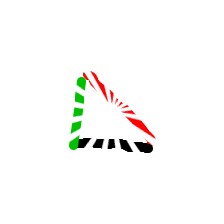
Shape: triangle